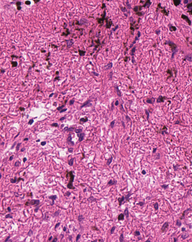
Tumor epithelial tissue: no
Tumor-associated stroma tissue: yes
Normal tissue: no